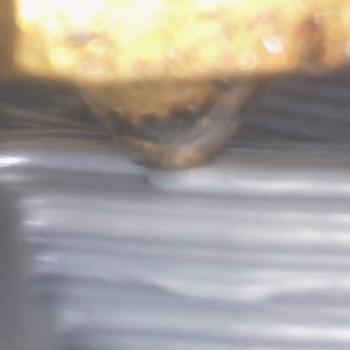
Flow rate: 212%